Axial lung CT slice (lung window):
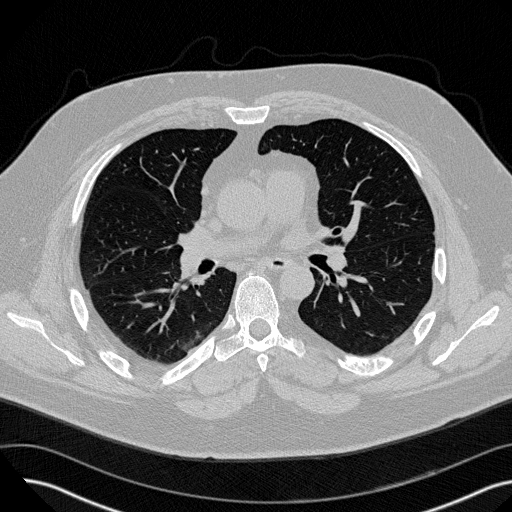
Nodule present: no